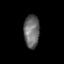
Tissue: prostate
Cell type: T cells
Senescence score: 0.3512
Nuclear area (px): 506
Mean DAPI intensity: 106.856